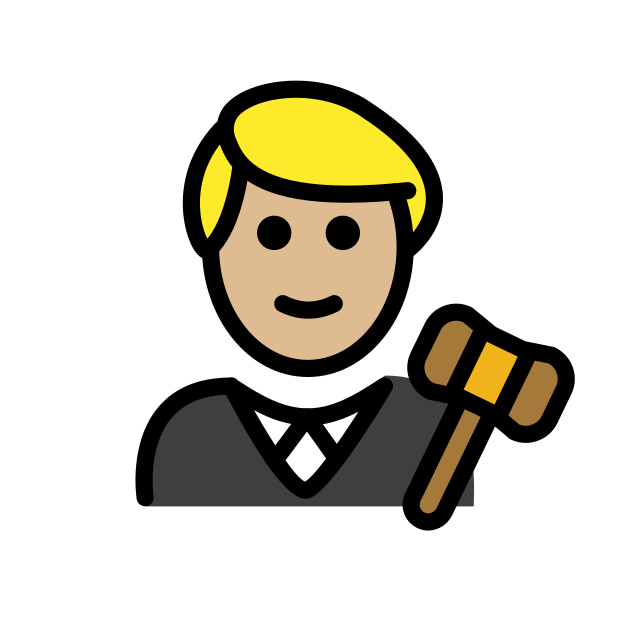
man judge: medium-light skin tone